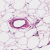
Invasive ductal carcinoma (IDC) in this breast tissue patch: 0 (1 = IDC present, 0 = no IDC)